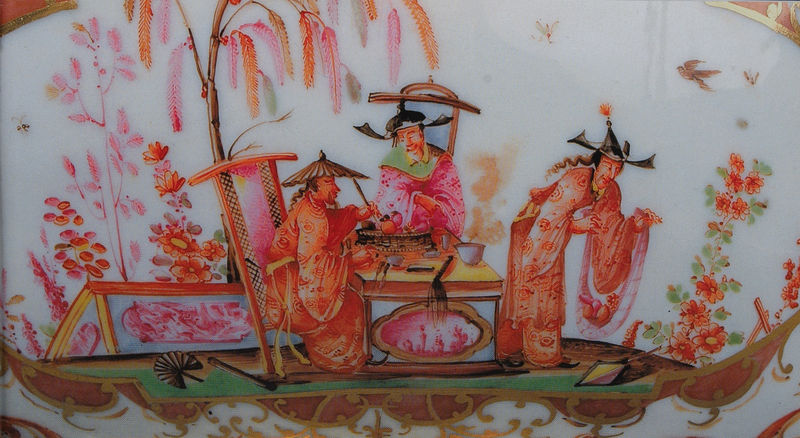
Titel: Deckelschüssel, Detail der Malerei
Künstler: Johann Gregorius (Bemalung) Höroldt
Standort: Dresden
Institution: Zwinger
Schlagwörter: baum, blau, gemälde, mann, vogel, weiß, bäume, grün, menschen, sitzen, äste, ausschnitt, blume, blumen, braun, bunt, glas, hell, hintergrund, hut, hüte, kleider, männer, orange, pastell, schwarz, stuhl, stühle, tisch, blüte, blüten, gras, obst, rosen, rot, tiere, fächer, malerei, ornament, teppich, mensch, rahmen, schale, schüssel, teller, rückenlehne, baumstamm, natur, vögel, zweige, gitter, gewand, gold, haare, sessel, drei, person, pflanzen, rosa, zart, boot, kahn, kanne, keramik, ranken, vase, farbig, japan, schiff, stab, dekoration, essen, detail, floral, verzierung, maler, tasse, palme, tee, platte, bemalt, foto, pink, lachen, gefäß, nahrung, bücken, helligkeit, dose, porzellan, schwimmen, asien, geschirr, asiatisch, peitsche, speisen, kunst, mahlzeit, bast, chinesisch, china, schnörkel, bambus, freundlich, porzelan, bemalung, greise, stäbchen, pastel, bot, gymnasium, barke, reis, kimono, chinoiserie, chinese, fernost, ming, emaille, chinesen, hilzschnitt, hinterglasbild, japaner, kimomo, porzeln, schifffart, stühlen, basthut, stäbschen, oprange